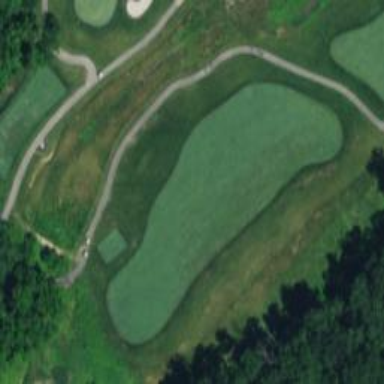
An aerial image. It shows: Grassy area designated as golf fairway.